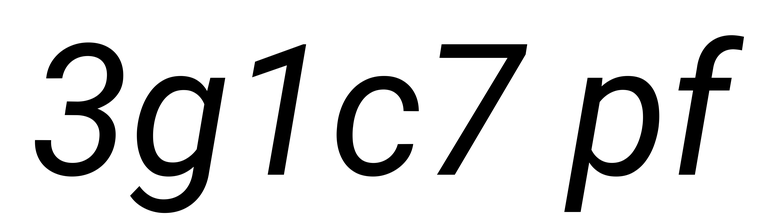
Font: Roboto-Italic_Italic